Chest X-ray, AP view. Patient: 63 years old, sex M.
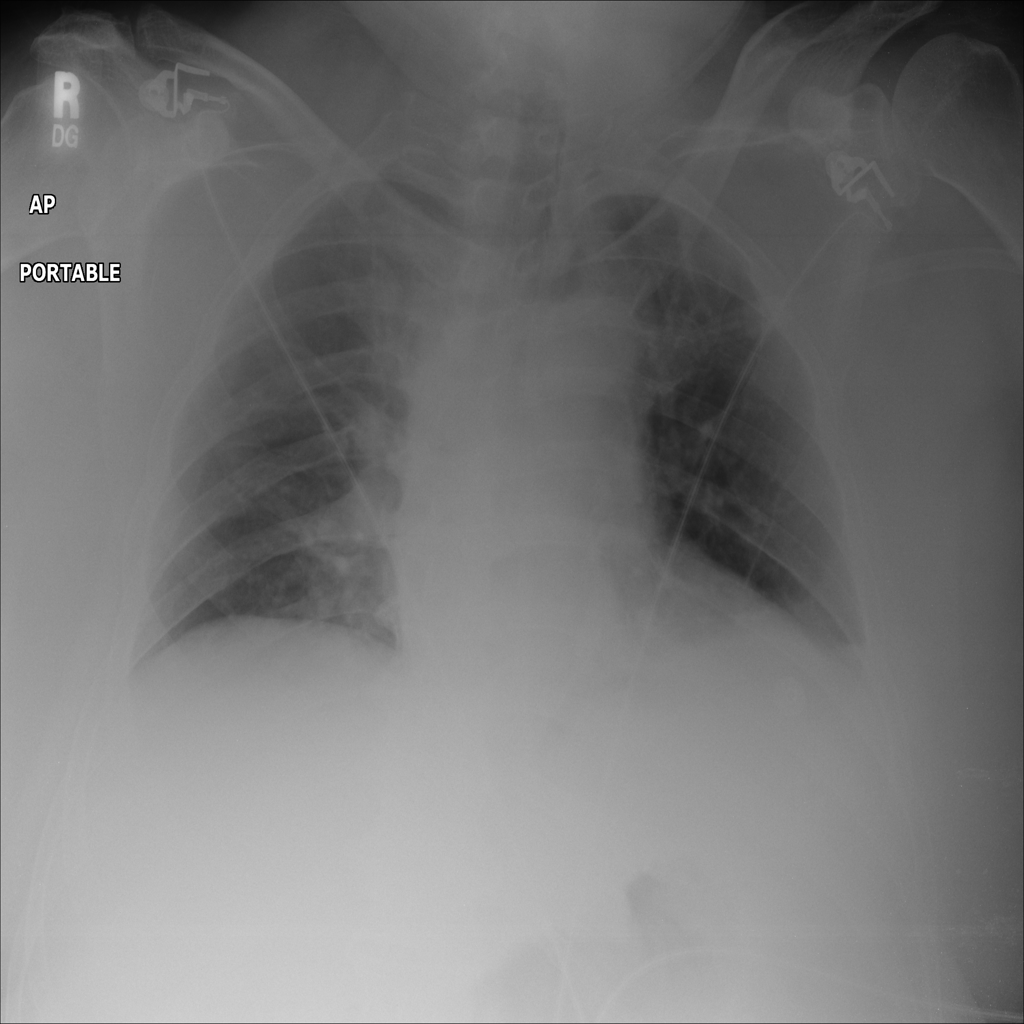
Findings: Atelectasis, Consolidation